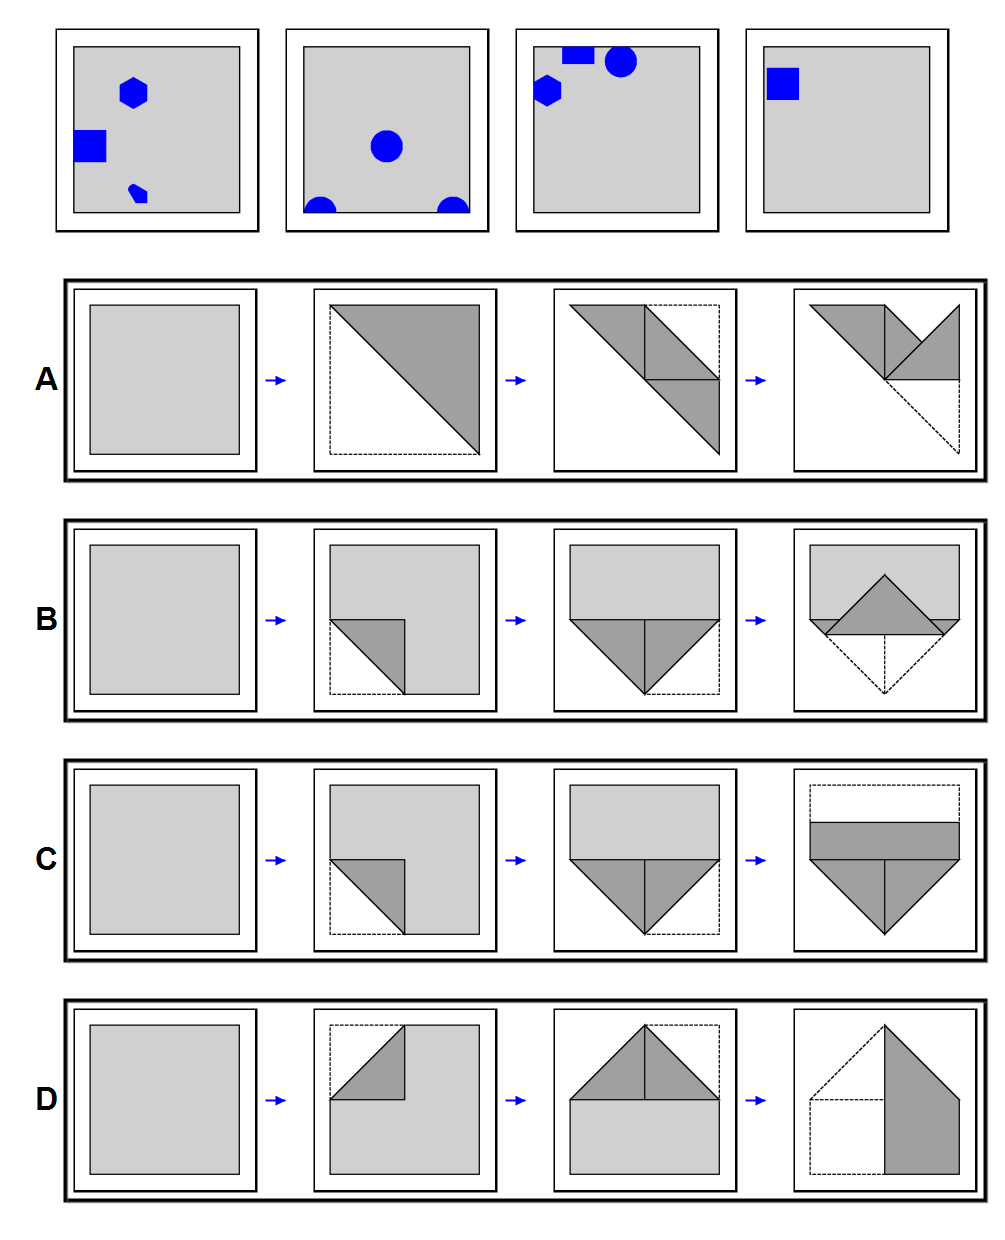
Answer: B